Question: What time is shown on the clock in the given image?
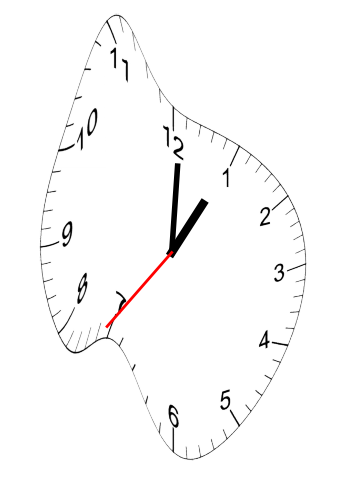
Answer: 01:00:36